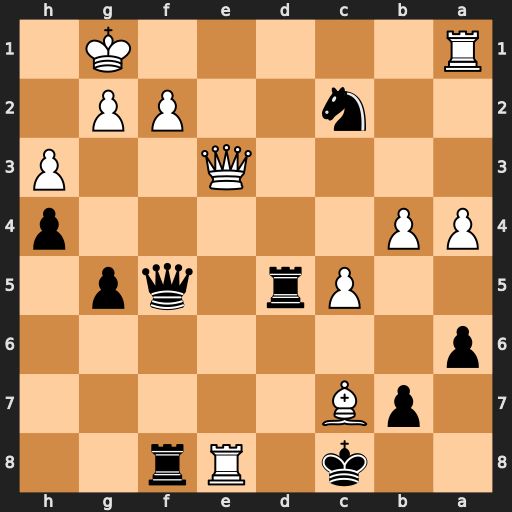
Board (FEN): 2k1Rr2/1pB5/p7/2Pr1qp1/PP5p/4Q2P/2n2PP1/R5K1
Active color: b
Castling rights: -
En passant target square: -
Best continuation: Rxe8 Qxe8+ Kxc7 b5 Rd8 b6+ Kc8